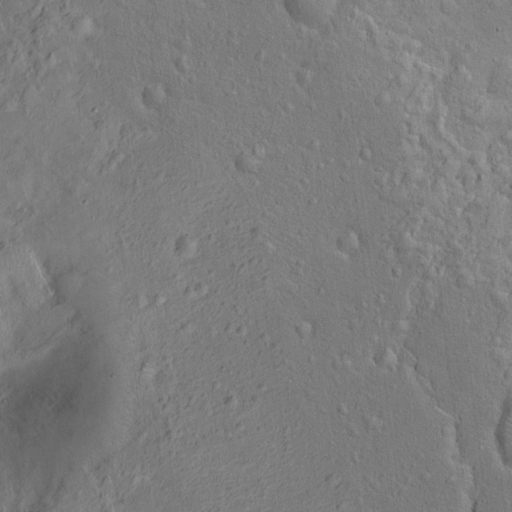
Objects detected: cone, cone